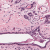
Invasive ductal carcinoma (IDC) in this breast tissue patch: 0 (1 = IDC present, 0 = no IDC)